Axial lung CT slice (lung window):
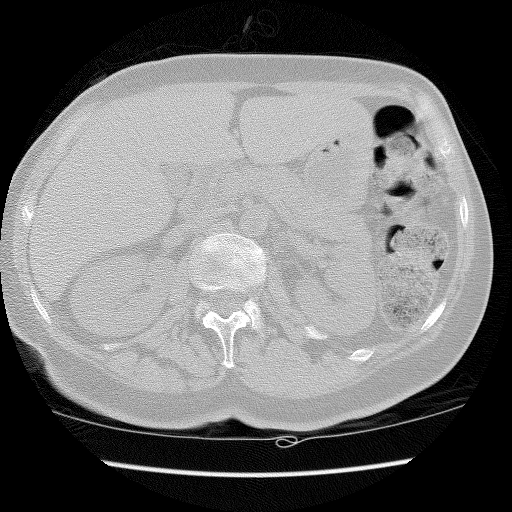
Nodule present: no